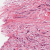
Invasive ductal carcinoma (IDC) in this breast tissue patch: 1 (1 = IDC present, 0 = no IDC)